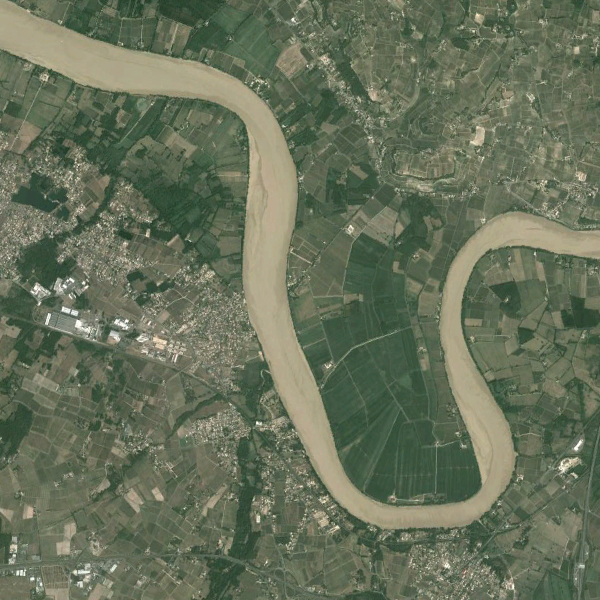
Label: River